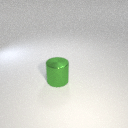
large green metal cylinder